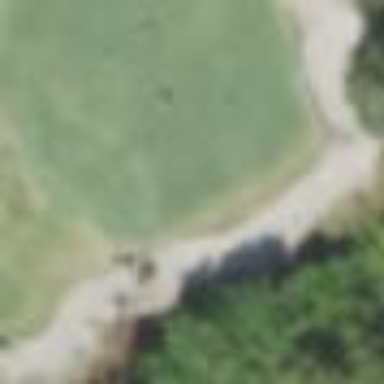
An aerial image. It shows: Golf bunker filled with sandy terrain.